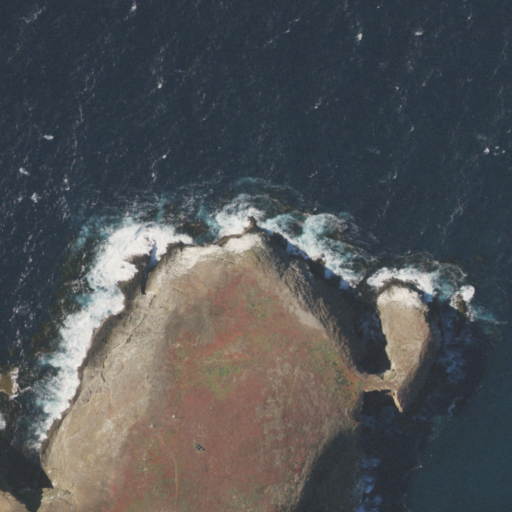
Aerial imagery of cape in California named Arch Point containing open water, shrub, grassland, and barren land